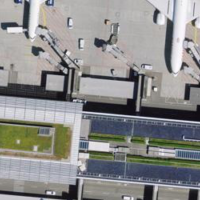
EUNIS habitat code: 57
Species observed at this site:
Plantago media